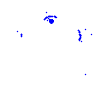
Particle: electron